Question: I am seeing extra right padding on radio buttons when ran on Samsung Galaxy S3 on Jellybean API Level 16. (see screenshot). Any idea how to eliminate this extra right padding?
May be related to this issue: <URL>
Layout XML looks like this:
'''
<FrameLayout
android:layout_width="wrap_content"
android:layout_height="wrap_content"
android:background="#ff0000">
<RadioButton
android:id="@+id/stw_no_thanks_radio"
android:layout_width="wrap_content"
android:layout_height="wrap_content"
android:padding="0dp"
android:layout_margin="0dp"
android:drawablePadding="0dp" />
</FrameLayout>
'''
Thanks.

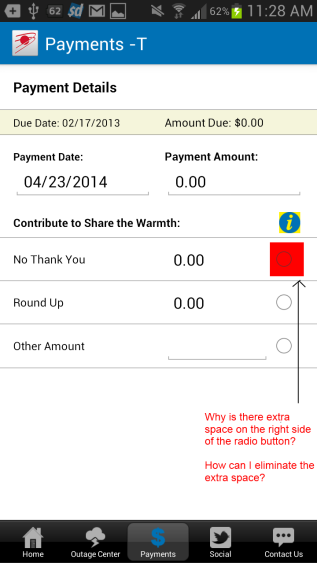
Answer: This seems to be an issue with API 16 and lower. API 17 doesn't include this extra space.
Also the issue doesn't seem specific to Samsung (I was able to reproduce the issue in the emulator).
Here is my workaround, not sure if it is the best, but it solved my problem:
'''
<RadioButton
android:id="@+id/radio_button"
android:layout_width="@dimen/radiobutton_width"
android:layout_height="@dimen/radiobutton_height"
android:padding="0dp"
android:layout_margin="0dp" />
'''
'''
<dimen name="radiobutton_width">38dp</dimen>
<dimen name="radiobutton_height">48dp</dimen>
'''
'''
<dimen name="radiobutton_width">32dp</dimen>
<dimen name="radiobutton_height">42dp</dimen>
'''
'''
<dimen name="radiobutton_width">-2dp</dimen> <!-- WRAP_CONTENT -->
<dimen name="radiobutton_height">-2dp</dimen> <!-- WRAP_CONTENT -->
'''